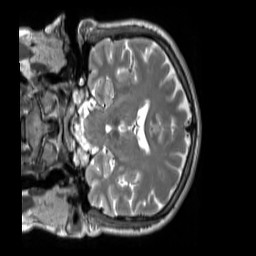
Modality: T2w
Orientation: coronal
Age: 47
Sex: male
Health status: ill
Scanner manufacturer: siemens
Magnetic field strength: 3 T
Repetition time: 2.8 s
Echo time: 0.326 s